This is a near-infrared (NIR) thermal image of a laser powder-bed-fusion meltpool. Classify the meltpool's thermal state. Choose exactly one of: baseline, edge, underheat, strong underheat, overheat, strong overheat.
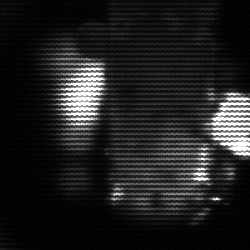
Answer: strong underheat